Brain MRI, t1w sequence, axial 2D slice.
Patient: age 35, sex F, weight 95 kg, height 1.95 m
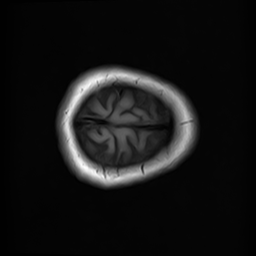